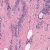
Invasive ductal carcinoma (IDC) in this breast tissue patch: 1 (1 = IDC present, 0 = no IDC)